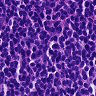
Metastatic tissue present: no